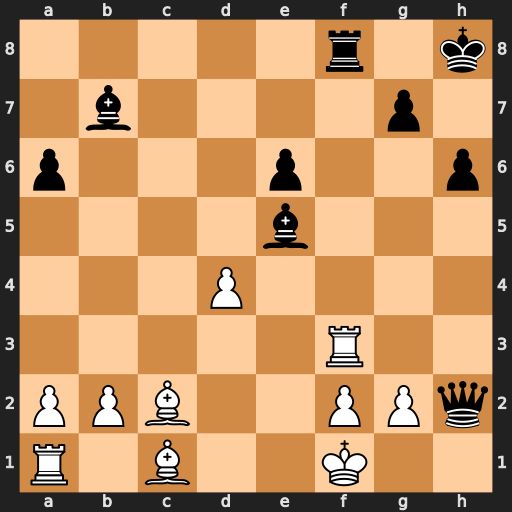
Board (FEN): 5r1k/1b4p1/p3p2p/4b3/3P4/5R2/PPB2PPq/R1B2K2
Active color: w
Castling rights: -
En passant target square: -
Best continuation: Rxf8#